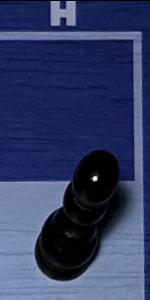
Label: Pawn_Black